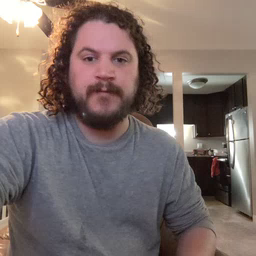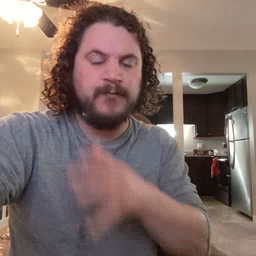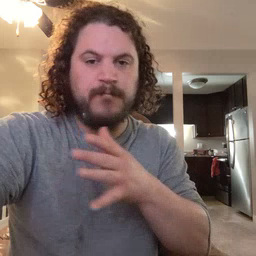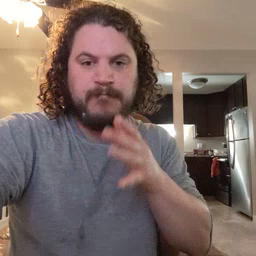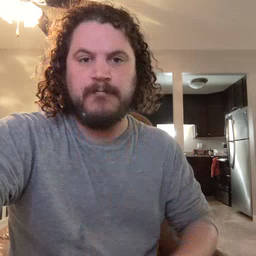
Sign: farm